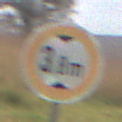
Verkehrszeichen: TatsaechlicheHoehe
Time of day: MorningAfternoon
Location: Outdoor (Nature)
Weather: Overcast
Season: NotSpecified
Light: Natural